Question: How can I sum in the calculation that I have done in this SQL?
'''
select
ac_invc."fd_st",
(SUM(net_amount)-(ac_invc."total_amount"-ac_invc."balance_amount")) AS total_amt_due
from "public"."ac_invc" ac_invc
INNER JOIN "public"."ac_invc_item" ac_invc_item ON ac_invc."id" = ac_invc_item."invoice_id"
where ac_invc."fd_st" = 16
group by ac_invc."fd_st",ac_invc."total_amount",ac_invc."balance_amount"
'''
this output became like this:

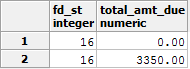
Answer: Try this:
'''
SELECT TB.FD_ST,
SUM (TB.TOTAL_AMT_DUE)
FROM (SELECT AC_INVC."fd_st" AS FD_ST,
( SUM (NET_AMOUNT)
- (AC_INVC."total_amount" - AC_INVC."balance_amount") )
AS TOTAL_AMT_DUE
FROM "public"."ac_invc" AC_INVC INNER JOIN "public"."ac_invc_item" AC_INVC_ITEM ON AC_INVC."id" =
AC_INVC_ITEM."invoice_id"
WHERE AC_INVC."fd_st" = 16
GROUP BY AC_INVC."fd_st") TB
Group by TB.FD_ST
'''